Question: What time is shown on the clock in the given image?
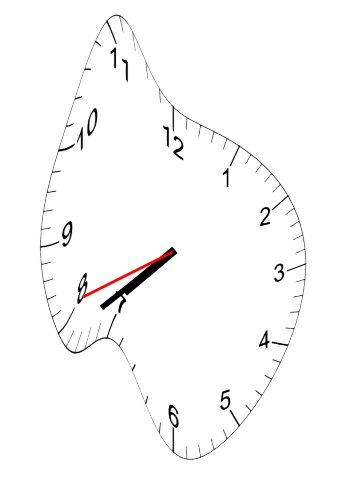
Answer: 07:38:41